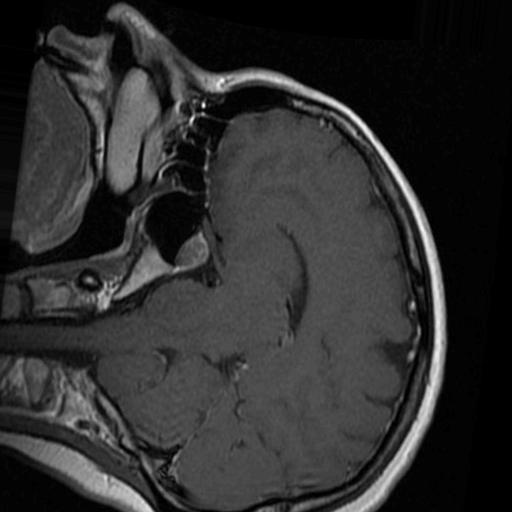
Label: brain_tumor